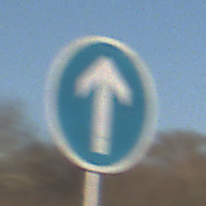
Verkehrszeichen: VorgeschriebeneFahrtrichtungGeradeaus
Umgebung: Outdoor, Nature
Tageszeit: MorningAfternoon
Wetter: PartlyCloudy
Licht: Natural
Jahreszeit: NotSpecified
Kontrast: HighContrast